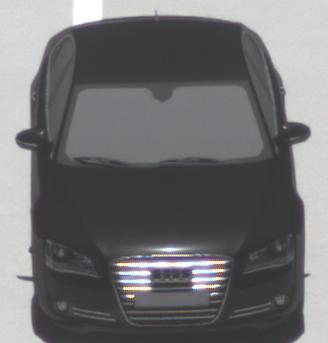
Make: Audi
Model: A8 D4
Model produced from: 2009
Model produced until: 2017
Doors: 4
Color: black
Road condition: dry road
Daytime: midday
Contrast: high contrast